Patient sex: F
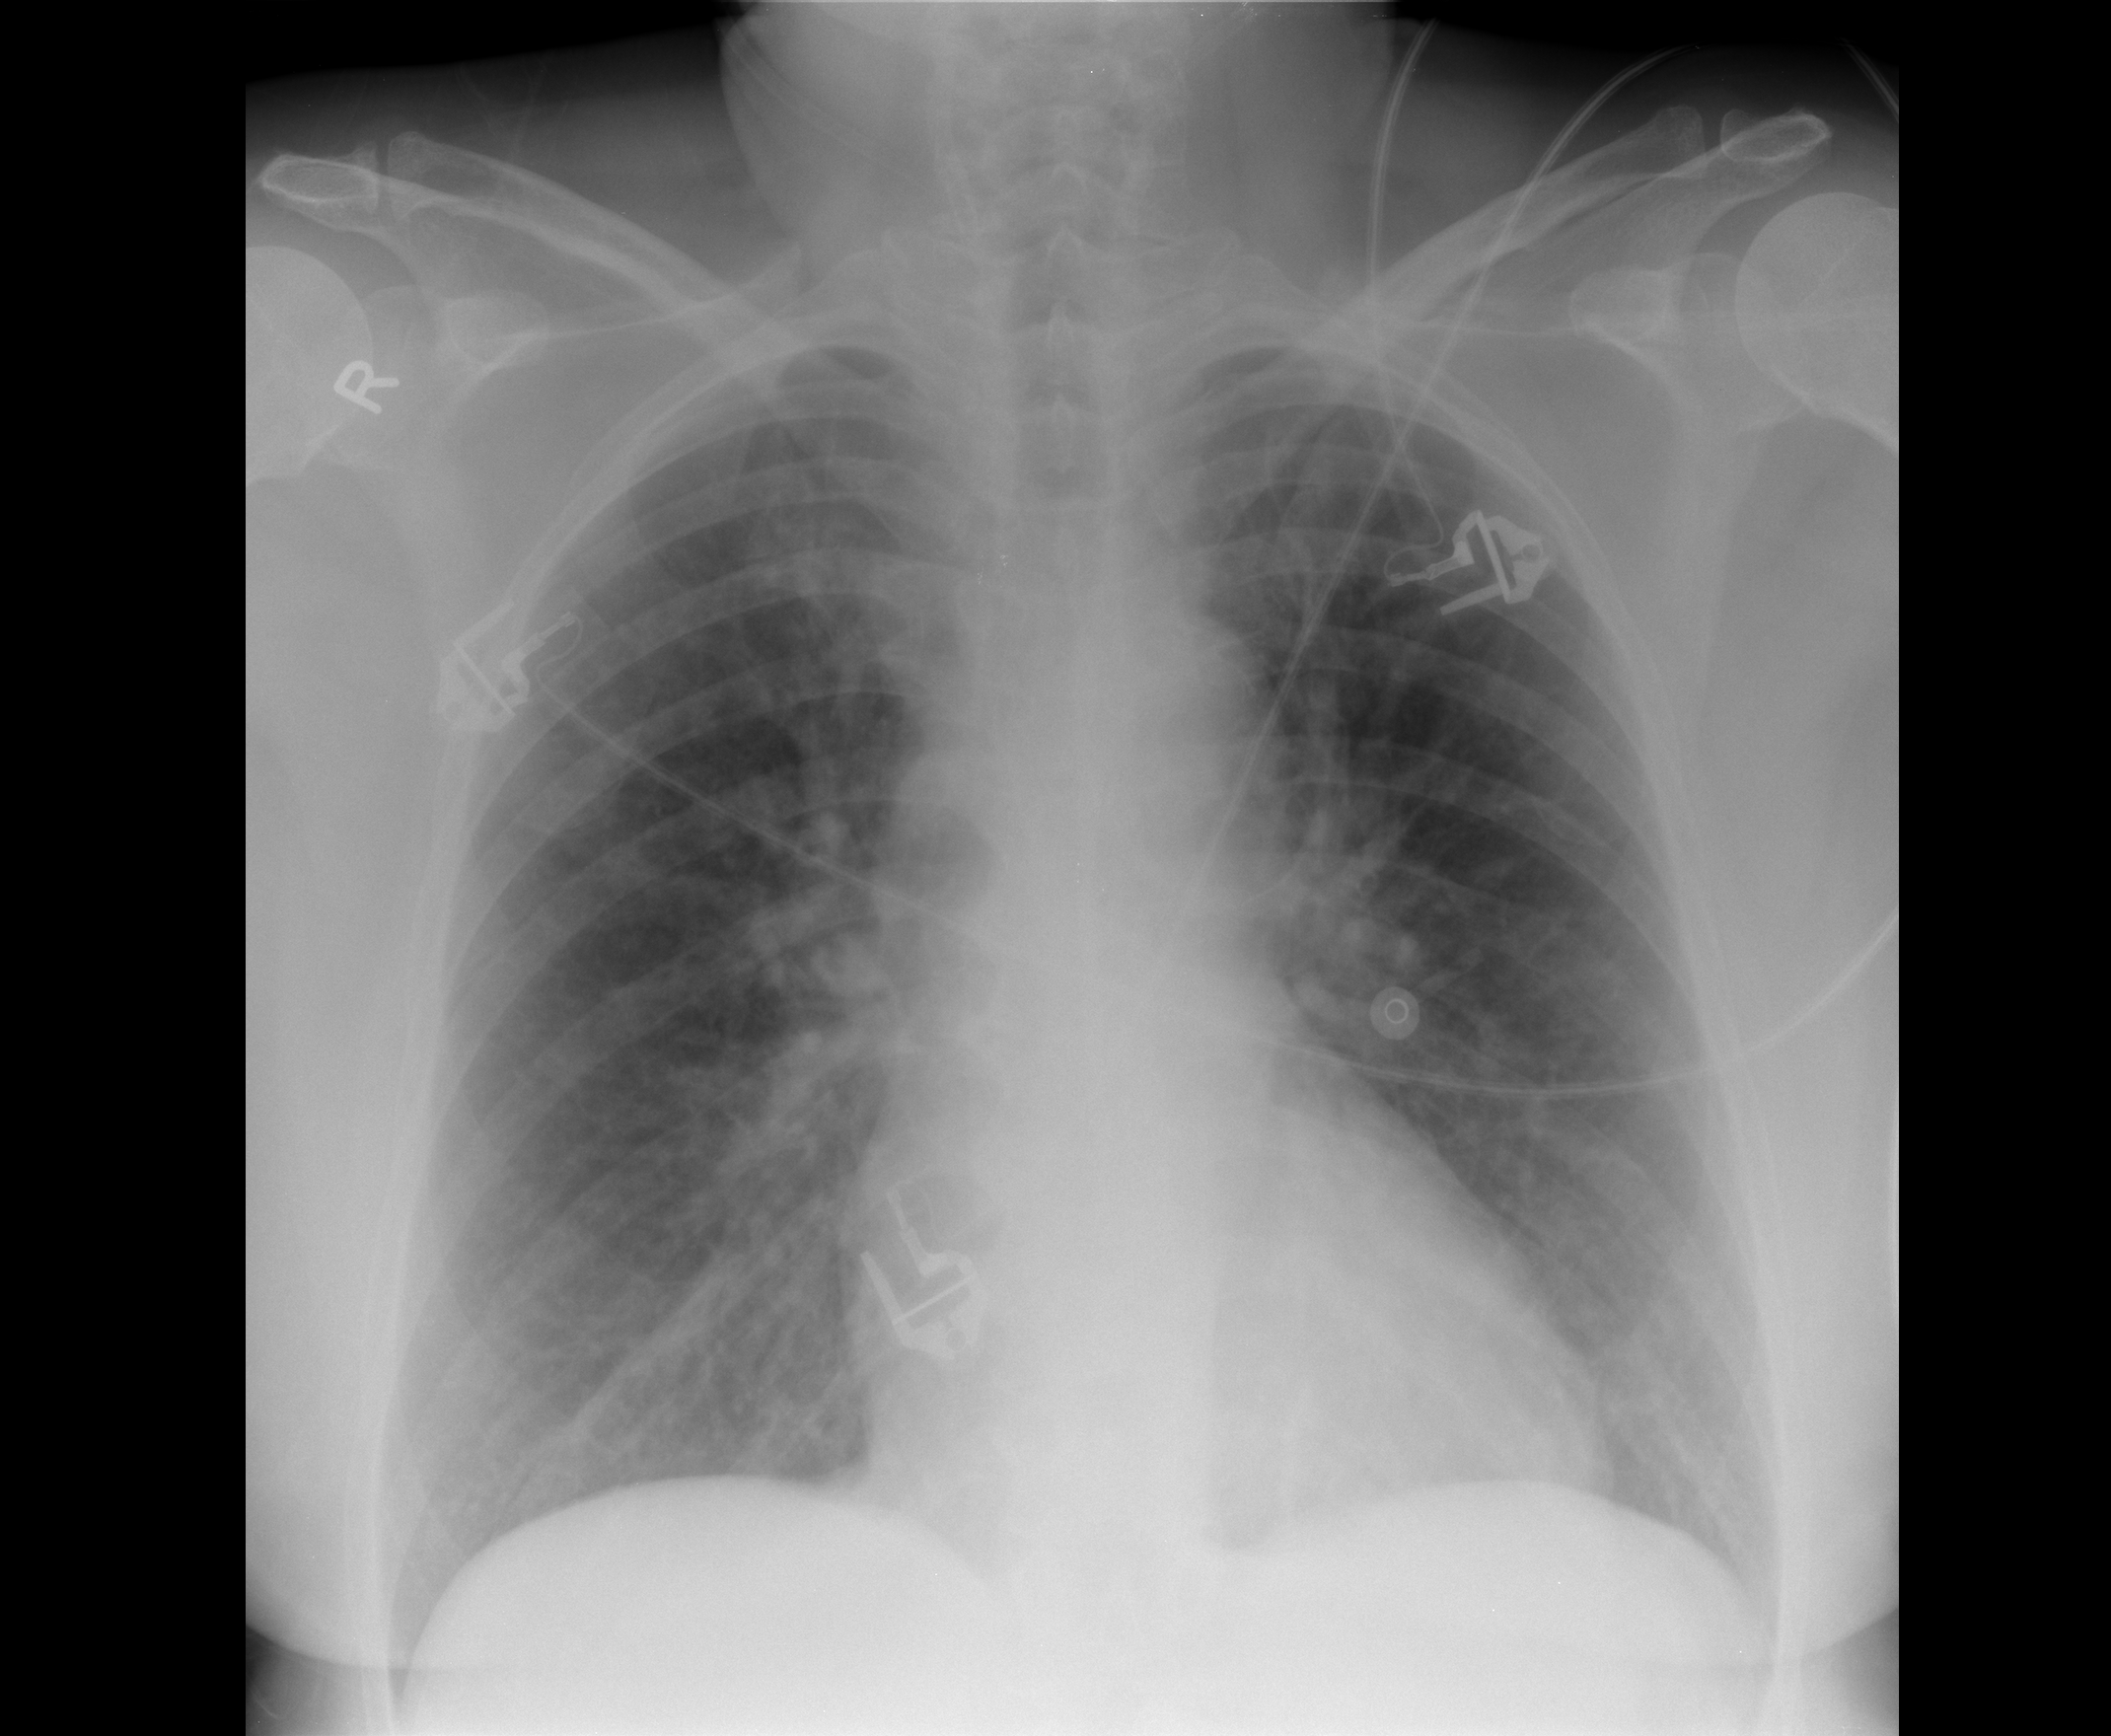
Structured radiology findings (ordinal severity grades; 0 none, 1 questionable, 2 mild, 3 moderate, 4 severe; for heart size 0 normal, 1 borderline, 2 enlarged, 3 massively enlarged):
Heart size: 0
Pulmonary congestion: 2
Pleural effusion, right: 0
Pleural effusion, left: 0
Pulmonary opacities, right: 0
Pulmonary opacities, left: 0
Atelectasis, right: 0
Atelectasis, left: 0